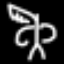
Label: angel